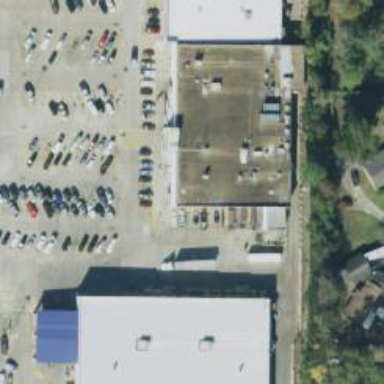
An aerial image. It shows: Supermarket building.